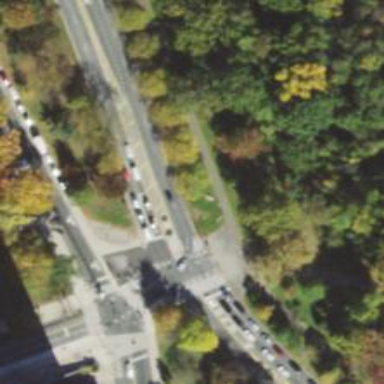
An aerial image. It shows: Cycleway.